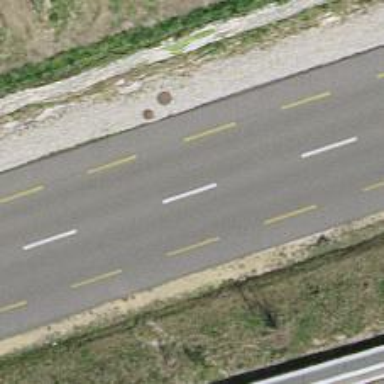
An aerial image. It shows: Primary highway with advisory cycle lane.